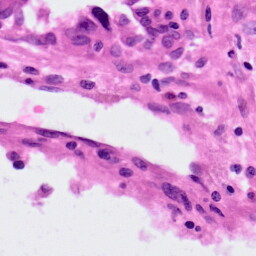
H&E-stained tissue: Lung